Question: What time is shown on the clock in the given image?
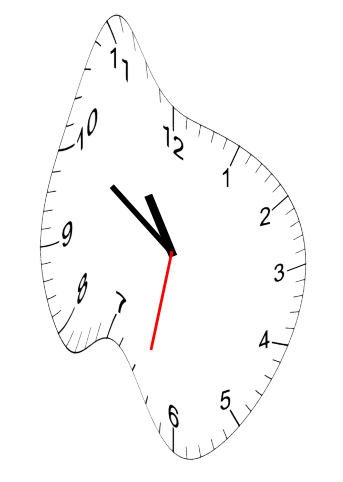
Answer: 10:50:32